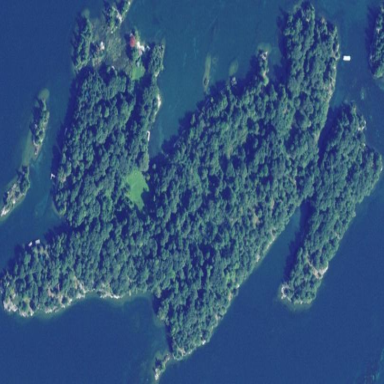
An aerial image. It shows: Islet.